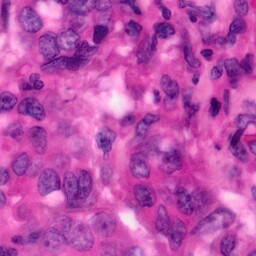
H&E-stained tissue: Pancreatic